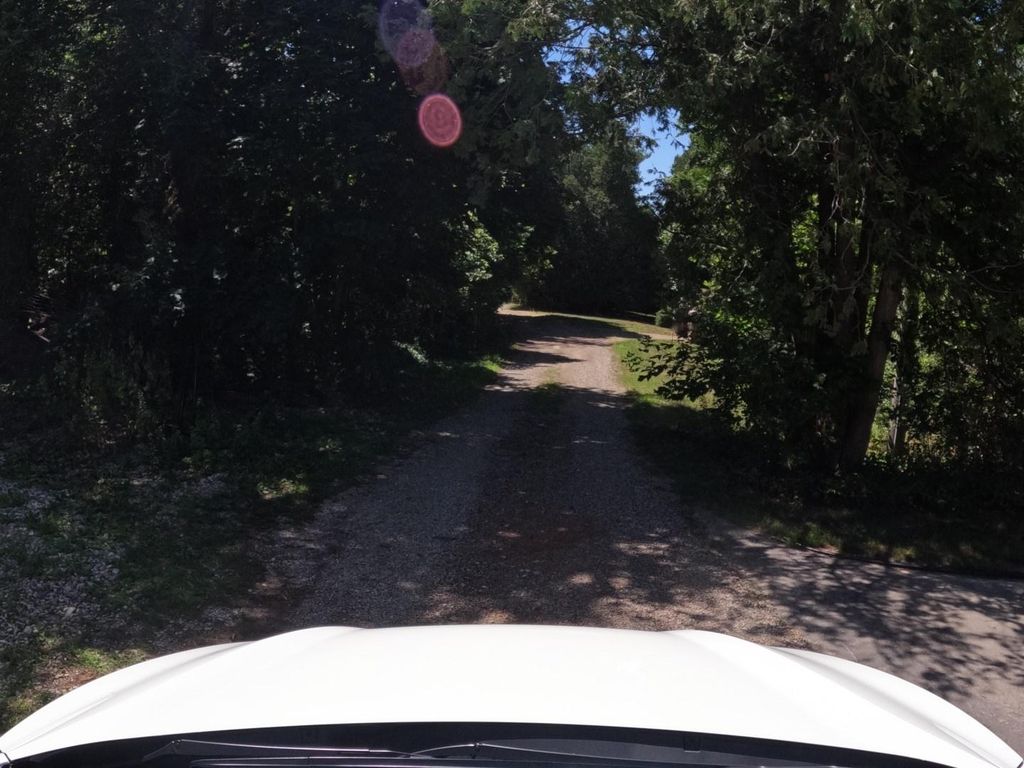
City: kitchener-waterloo